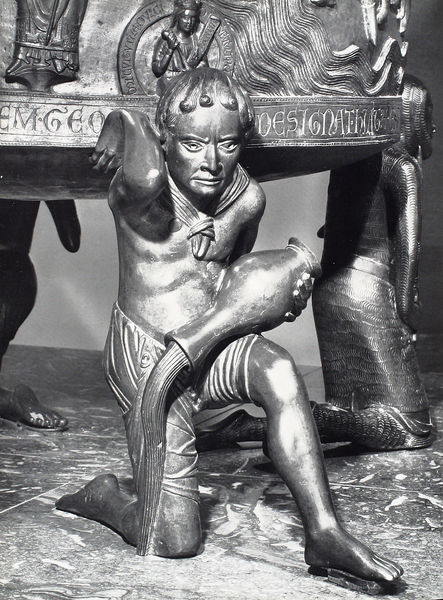
Titel: Taufbecken im Hildesheimer Dom
Standort: Hildesheim, Dom (EU - D - Nds)
Schlagwörter: fuß, kopf, körper, mann, wasser, marmor, schwarz, tisch, tuch, diener, gesicht, stein, tragen, täufer, tischbein, figur, haare, locken, amphore, krug, skulptur, statue, vase, schrift, hocke, könig, glanz, halstuch, metall, bronze, plastik, junge, knie, foto, stütze, gefäß, becken, schwarzweiß, atlant, sklave, kanzel, kniend, mittelalter, konsole, träger, ägypten, hybrid, taufbecken, tragend, atlas, wassermann, kniender, sskulptur